Question: I have my Canvas inside a scroolviewer with a large background image (width and height is double of my screen).
I put some shapes inside the canvas and I can select them from a listbox. When I select a shape from my listbox, the shape is highlighted.
The problem is that when I select a shape wich is out of the screen, I can't see where it is, so I want to move the canvas camera in order to see it. I can explain it better with an image:

Here if I select "shape 1" or "shape 2", I can see them highlighted 'cause them are into the screen, but if I select shape 3, it will be highlighted but I can't see where it is...I have to move my canvas in order to make shape 3 visible...
Thank you all!
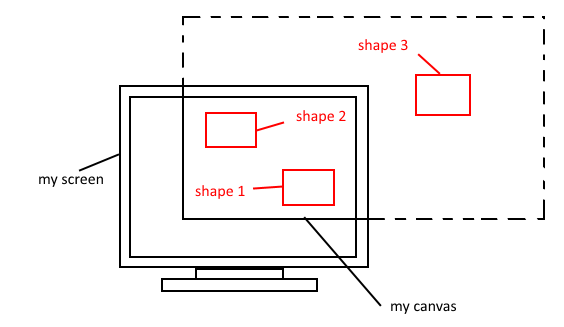
Answer: If you can obtain a reference to Shape 3 you can use the 'ScrollViewer''s <URL> method to scroll to the correct position:
'''
UIElement shape3;
shape3.BringIntoView();
'''